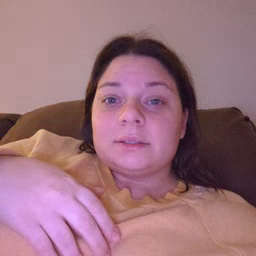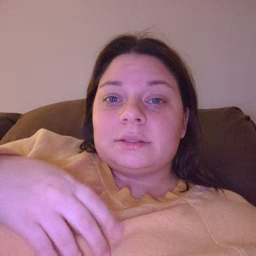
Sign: because